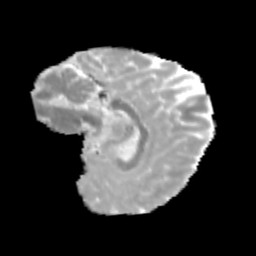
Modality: MD
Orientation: sagittal
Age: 12
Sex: male
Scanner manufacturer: siemens
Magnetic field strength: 3 T
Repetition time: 3.8 s
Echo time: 0.07 s